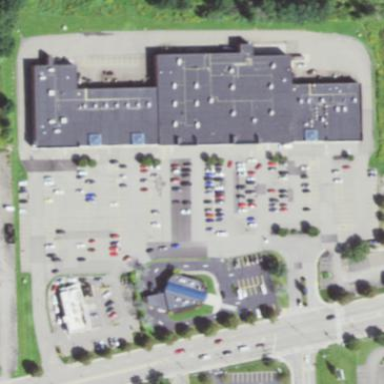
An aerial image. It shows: Retail area.